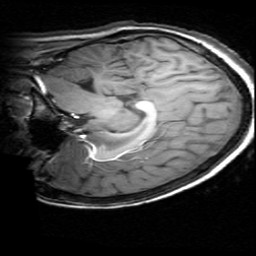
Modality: T1w
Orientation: sagittal
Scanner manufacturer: ge
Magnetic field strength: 3 T
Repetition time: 0.009036 s
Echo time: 0.00184 s